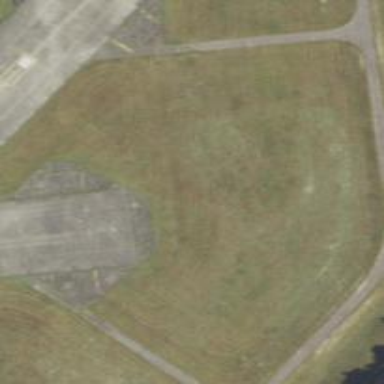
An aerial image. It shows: Apron at the airport.